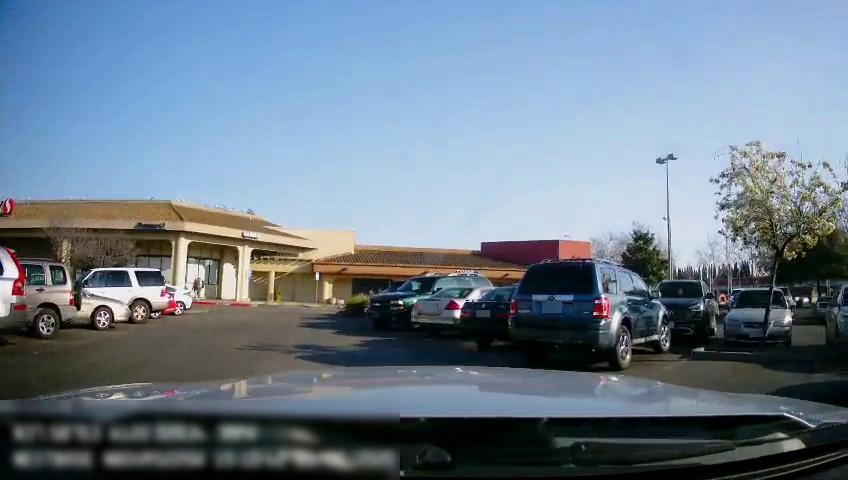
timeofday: Day
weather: Sunny
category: Drivable Space
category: Drivable Space
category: Vehicles | SUV
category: Vehicles | Car
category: Vehicles | Car
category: Vehicles | SUV
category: Vehicles | SUV
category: Vehicles | Car
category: Vehicles | Car
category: Vehicles | Car
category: Vehicles | Car
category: Vehicles | Car
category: Vehicles | SUV
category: Vehicles | Car
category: Vehicles | SUV
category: Vehicles | SUV